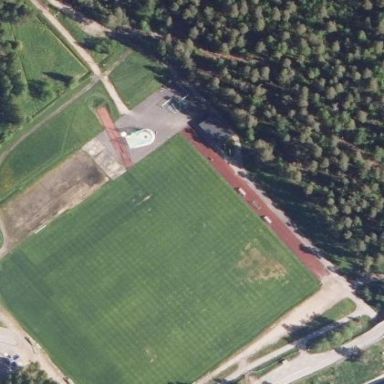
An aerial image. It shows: Sports center designed for athletics on leisure land.